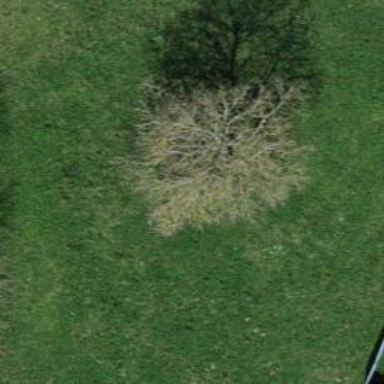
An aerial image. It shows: Single tag "natural: tree."